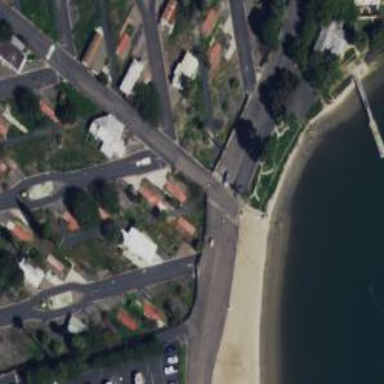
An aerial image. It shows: Residential road.